Question: I have created an application having action bar and two tabs in it. The tabs and the title of the application are in the same line as given in the screenshot. I want the tabs to be in the line below the title and having equal weight. Please have a look at the code below and help me out. Thanks.
'''
package com.example.myproj;
import java.util.ArrayList;
import android.os.Bundle;
import android.app.ActionBar;
import android.app.Activity;
import android.app.Fragment;
import android.app.FragmentTransaction;
import android.app.ActionBar.Tab;
import android.content.Context;
import android.view.Menu;
import android.widget.Toast;
public class MainActivity1 extends Activity {
public static Context appContext;
static ArrayList<String> myarray = new ArrayList();
static ArrayList<String> myarray1;
static ArrayList<String> myarray2 = new ArrayList();
static ArrayList<String> myarray21;
static int check1 = 0;
static int check2 = 0;
static int stcount = 0;
static int csicount = 0;
static ActionBar.Tab PlayerTab;
static ActionBar.Tab StationsTab;
/** Called when the activity is first created. */
@Override
protected void onCreate(Bundle savedInstanceState) {
super.onCreate(savedInstanceState);
setContentView(R.layout.main);
appContext = getApplicationContext();
ActionBar actionbar = getActionBar();
actionbar.setNavigationMode(ActionBar.NAVIGATION_MODE_TABS);
PlayerTab = actionbar.newTab().setText("ST");
StationsTab = actionbar.newTab().setText("CSI");
// settab1("Testing");
Fragment PlayerFragment = new AFragment();
Fragment StationsFragment = new BFragment();
PlayerTab.setTabListener(new MyTabsListener(PlayerFragment));
StationsTab.setTabListener(new MyTabsListener(StationsFragment));
actionbar.addTab(PlayerTab);
actionbar.addTab(StationsTab);
}
public static void settab1(String text) {
PlayerTab.setText(text);
}
public static void settab2(String text) {
StationsTab.setText(text);
}
@Override
public boolean onCreateOptionsMenu(Menu menu) {
// Inflate the menu; this adds items to the action bar if it is present.
getMenuInflater().inflate(R.menu.activity_main, menu);
return true;
}
}
class MyTabsListener implements ActionBar.TabListener {
public Fragment fragment;
public MyTabsListener(Fragment fragment) {
this.fragment = fragment;
}
@Override
public void onTabReselected(Tab tab, FragmentTransaction ft) {
Toast.makeText(MainActivity1.appContext, "Reselected!",
Toast.LENGTH_LONG).show();
}
@Override
public void onTabSelected(Tab tab, FragmentTransaction ft) {
ft.replace(R.id.fragment_container, fragment);
}
@Override
public void onTabUnselected(Tab tab, FragmentTransaction ft) {
ft.remove(fragment);
}
}
'''

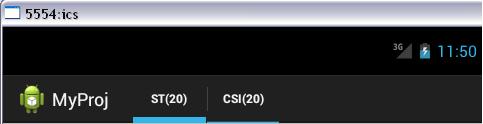
Answer: I had luck using the following reflection 'hack':
'''
private void forceStackedTabs() {
ActionBar ab = getSupportActionBar();
if ( ab instanceof ActionBarImpl ) {
// Pre-ICS
disableEmbeddedTabs( ab );
} else if ( ab instanceof ActionBarWrapper ) {
// ICS
try {
Field abField = ab.getClass().getDeclaredField( "mActionBar" );
abField.setAccessible( true );
disableEmbeddedTabs( abField.get( ab ) );
} catch (NoSuchFieldException e) {
Log.e( TAG, "Error disabling actionbar embedded", e );
} catch (IllegalArgumentException e) {
Log.e( TAG, "Error disabling actionbar embedded", e );
} catch (IllegalAccessException e) {
Log.e( TAG, "Error disabling actionbar embedded", e );
}
}
}
private void disableEmbeddedTabs(Object ab) {
try {
Method setHasEmbeddedTabsMethod = ab.getClass().getDeclaredMethod("setHasEmbeddedTabs", boolean.class);
setHasEmbeddedTabsMethod.setAccessible(true);
setHasEmbeddedTabsMethod.invoke(ab, false);
} catch (Exception e) {
Log.e( TAG, "Error disabling actionbar embedded", e );
}
}
'''
Please note that I didn't think of this myself, but simply rewrote the code given in this answer: <URL>